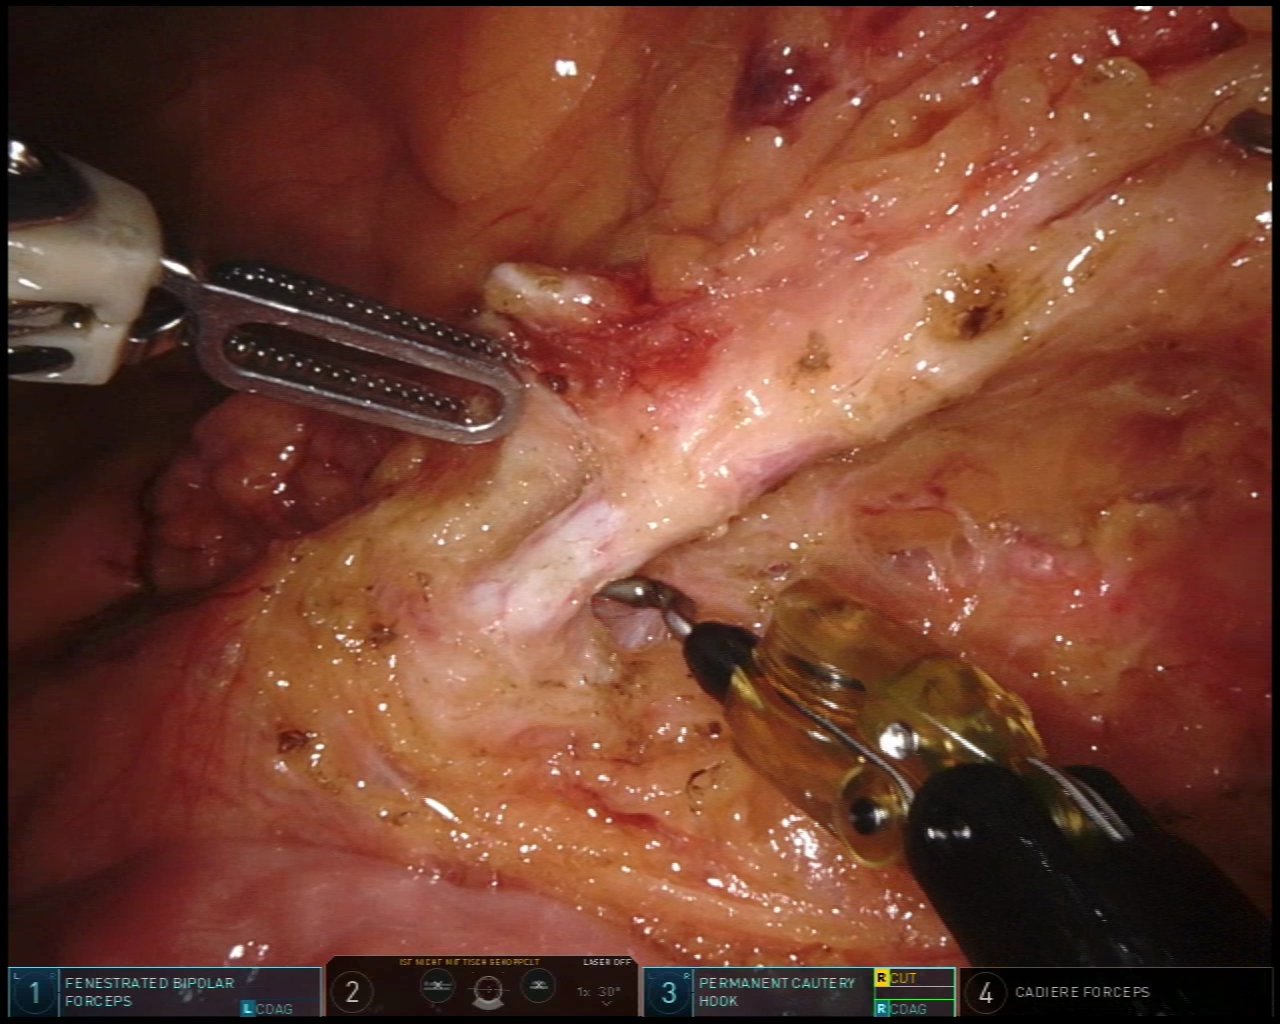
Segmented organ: inferior_mesenteric_artery
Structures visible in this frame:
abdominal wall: no
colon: no
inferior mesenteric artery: yes
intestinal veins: no
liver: no
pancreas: no
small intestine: yes
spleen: no
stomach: no
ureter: no
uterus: no
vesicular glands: no